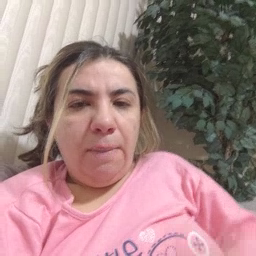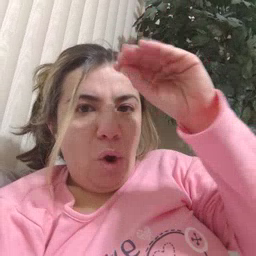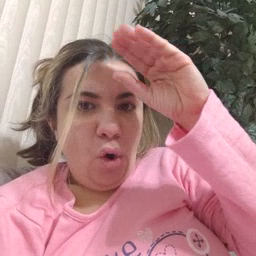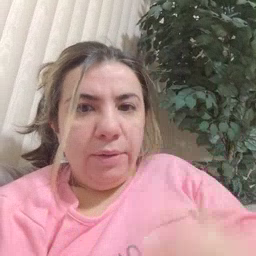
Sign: boy